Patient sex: M
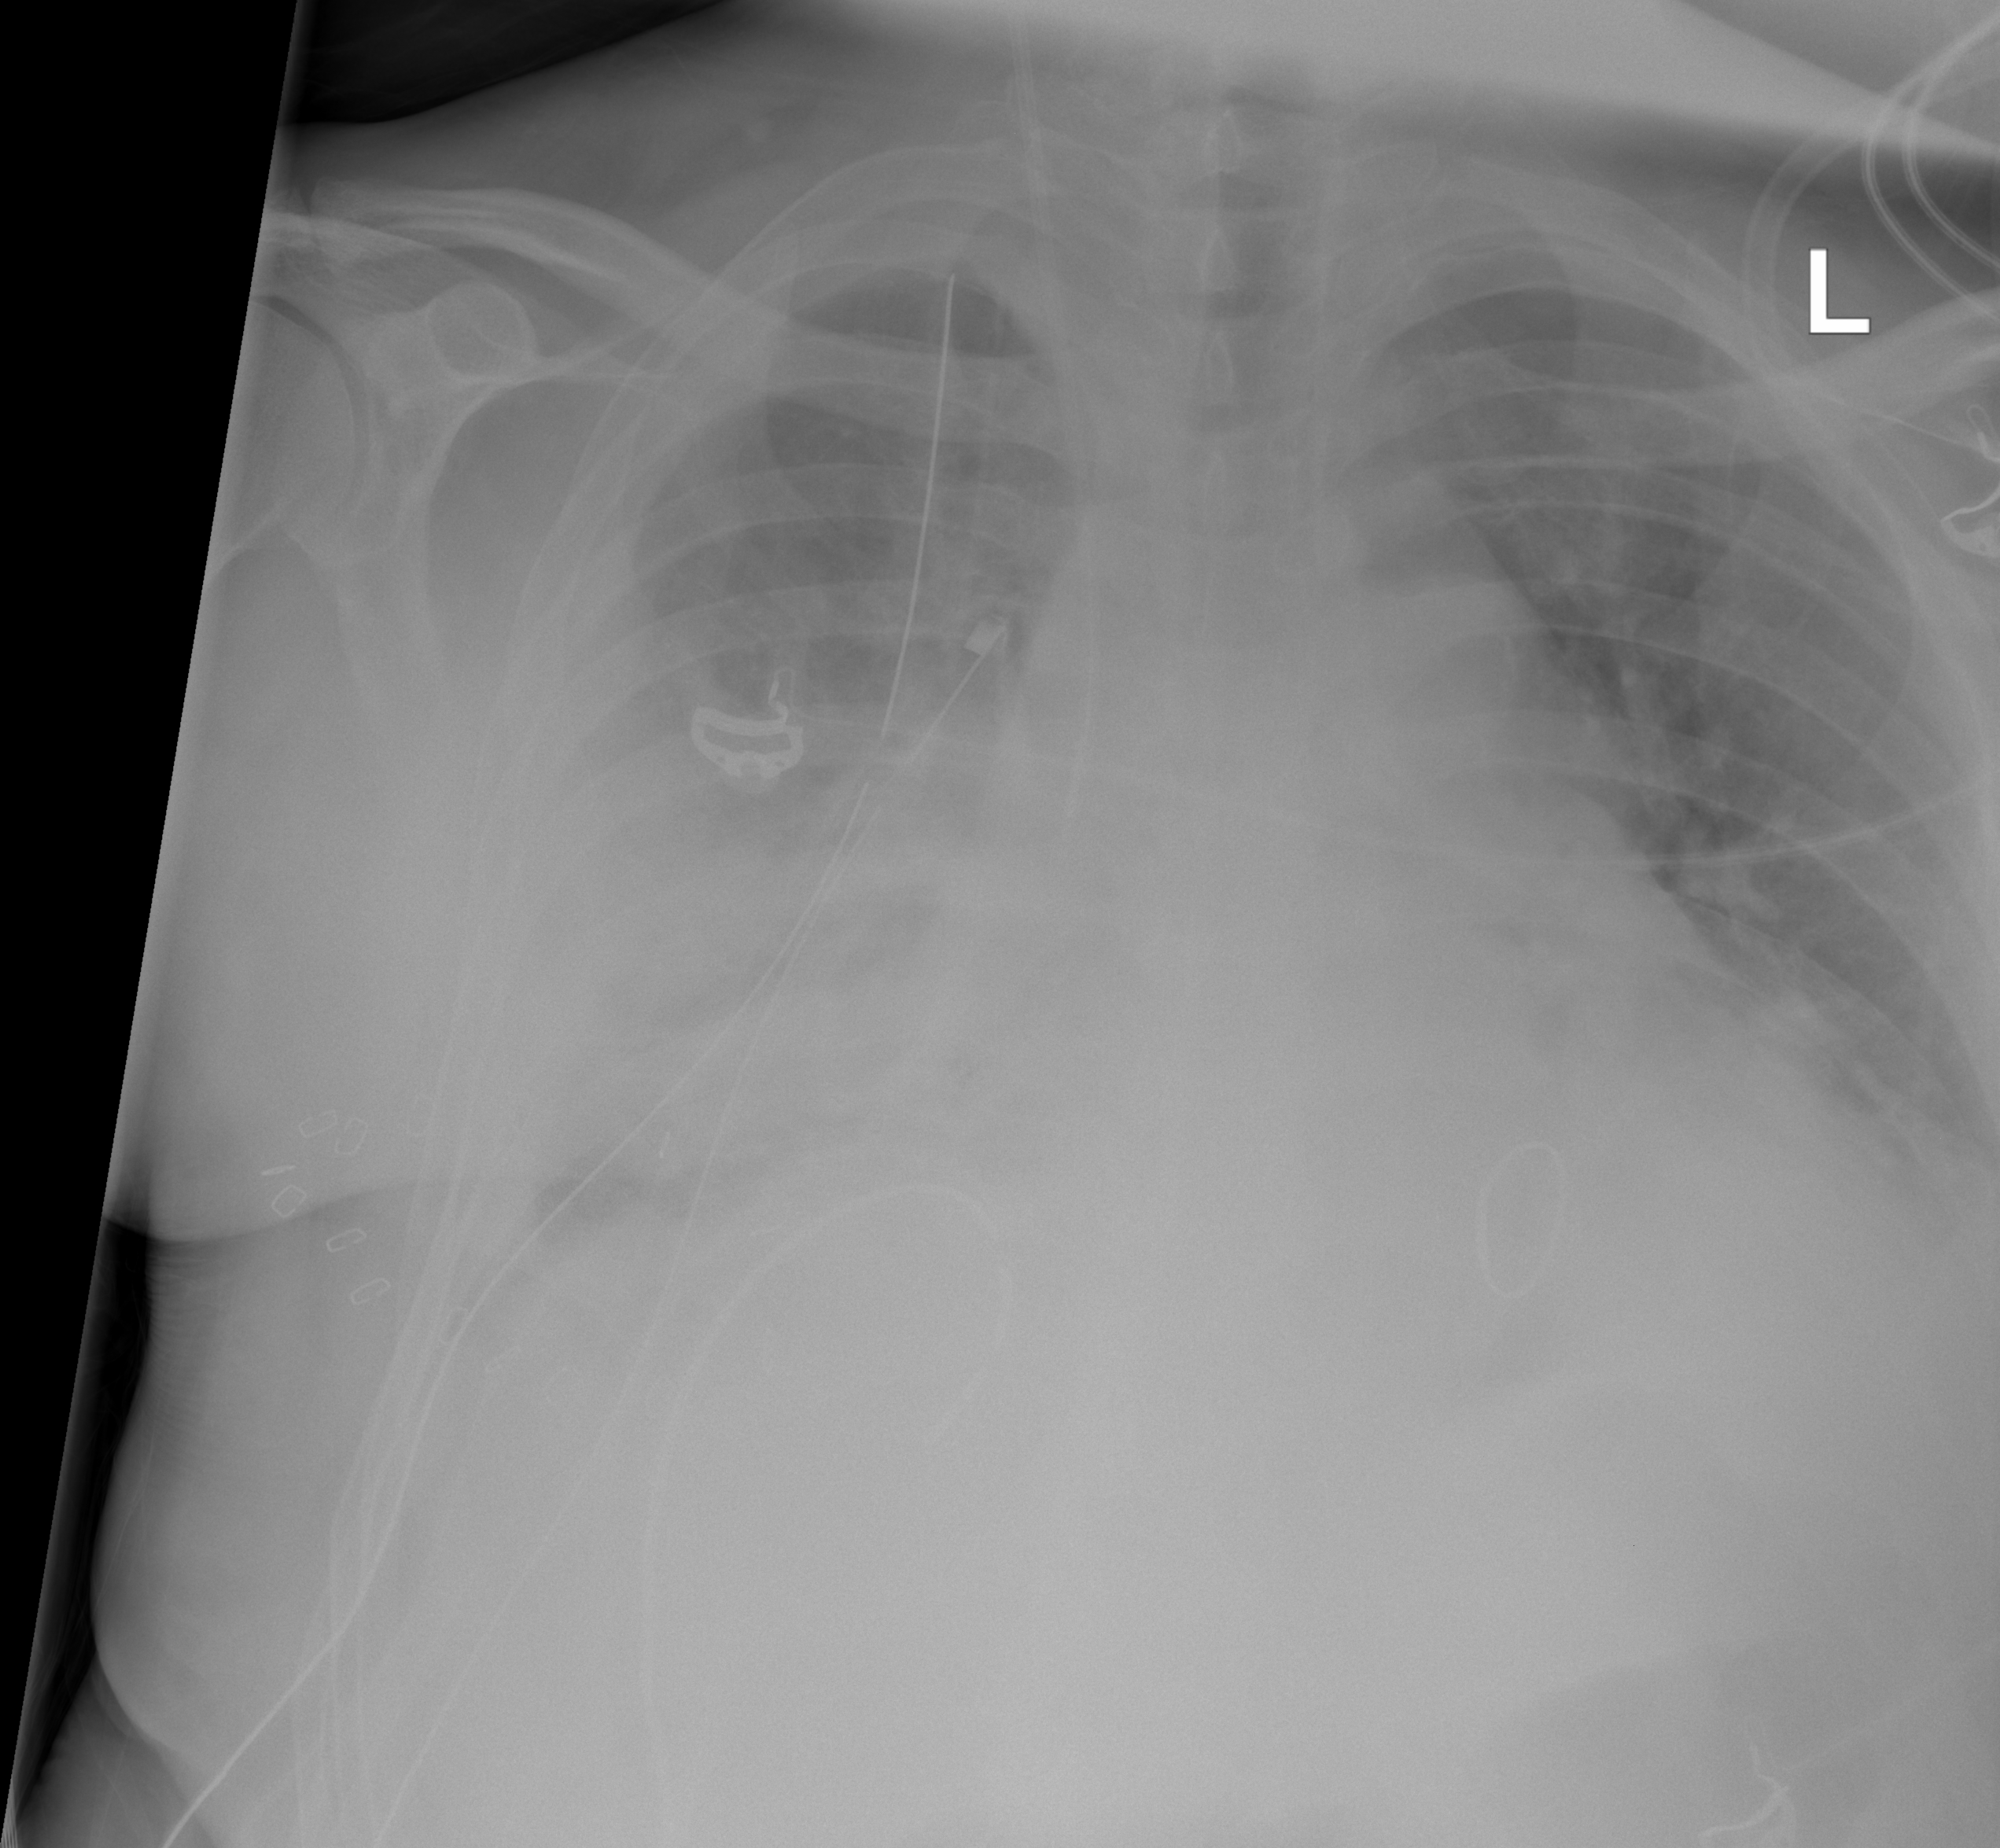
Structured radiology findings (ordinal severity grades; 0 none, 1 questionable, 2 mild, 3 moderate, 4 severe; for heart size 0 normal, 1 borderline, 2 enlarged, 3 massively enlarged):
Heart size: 2
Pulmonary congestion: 2
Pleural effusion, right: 2
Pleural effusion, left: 2
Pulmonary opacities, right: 0
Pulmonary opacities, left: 0
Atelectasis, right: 3
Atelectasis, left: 2